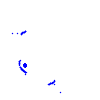
Particle: proton